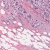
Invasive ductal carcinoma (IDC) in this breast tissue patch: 1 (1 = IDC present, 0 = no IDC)